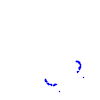
Particle: proton